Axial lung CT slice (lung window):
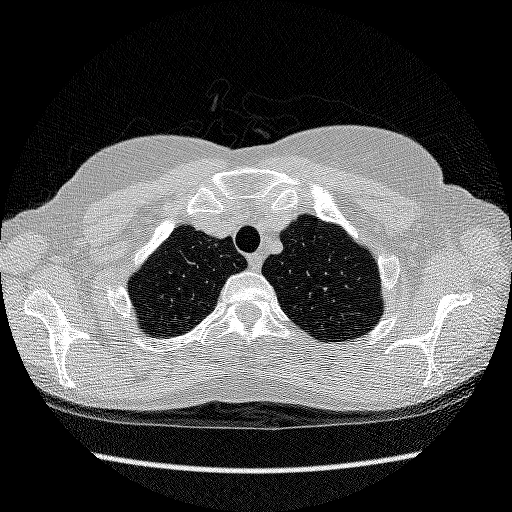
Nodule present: no